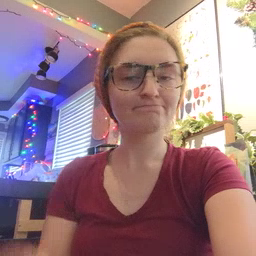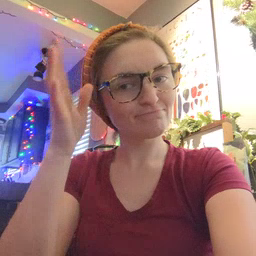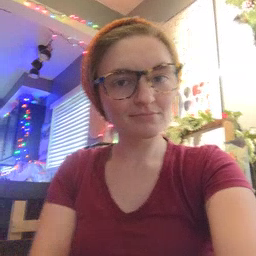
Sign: pretend